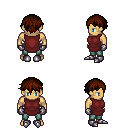
a pixel art fantasy rpg character, male body template, human, tanned skin, maroon tunic, teal pants, brown short bangs hairstyle, metal gloves, metal boots, four views (front, back, left, right), 2x2 character sprite sheet, small pixel art, hard edges, no anti-aliasing